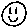
Label: smiley face